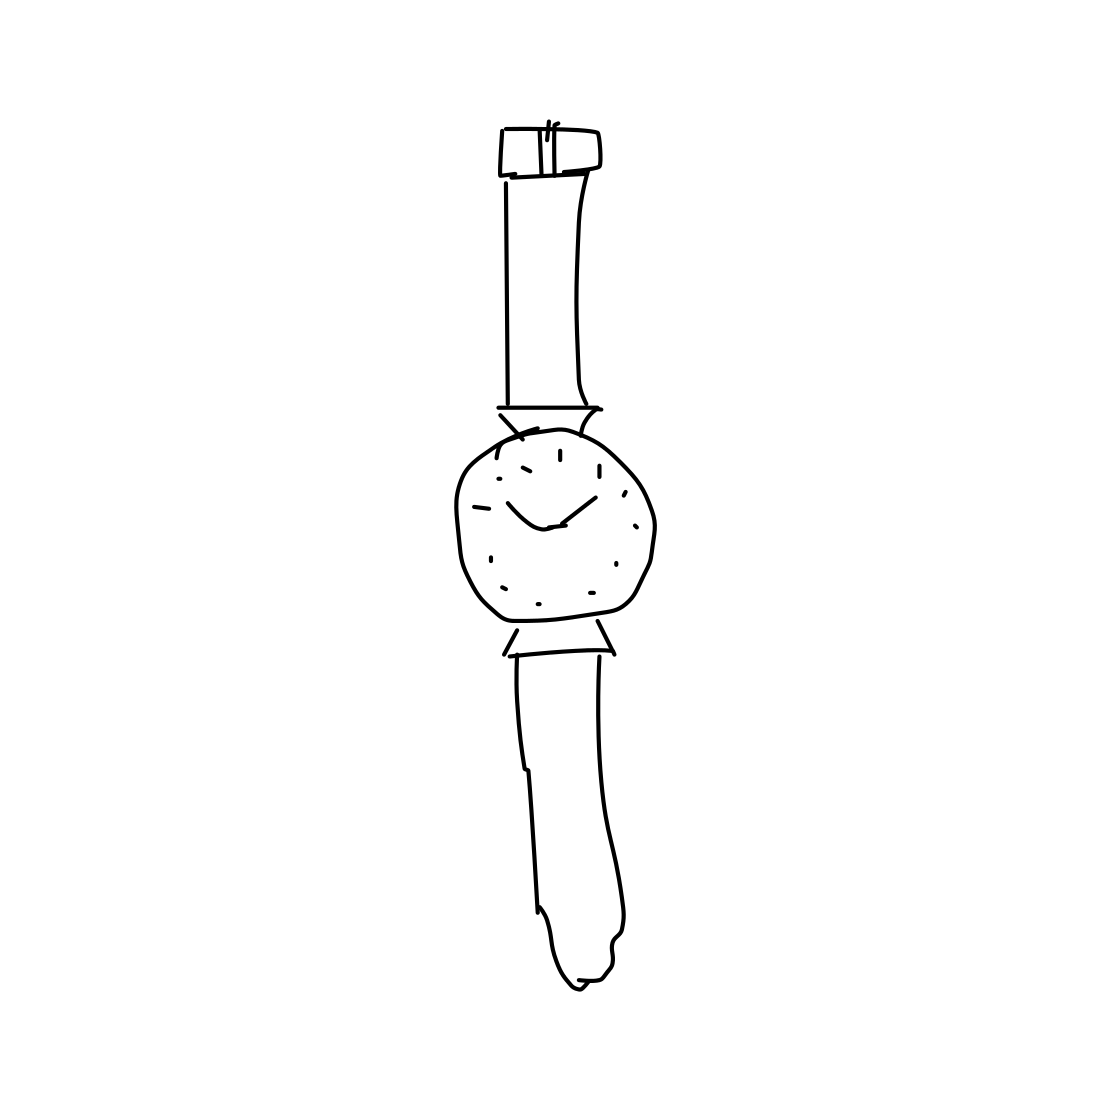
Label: wrist-watch